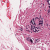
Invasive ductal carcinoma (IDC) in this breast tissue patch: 0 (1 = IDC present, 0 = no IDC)